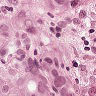
Metastatic tissue present: yes